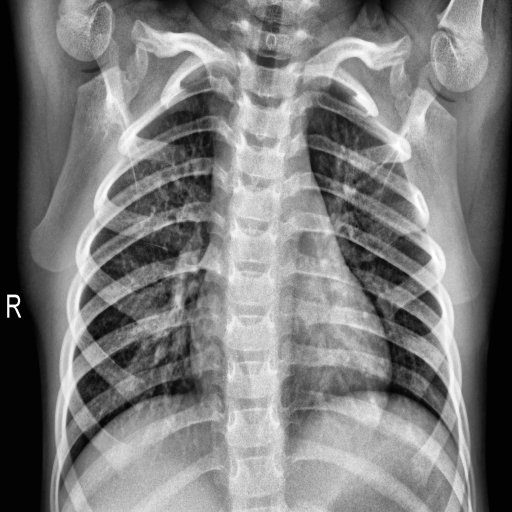
Finding: NORMAL